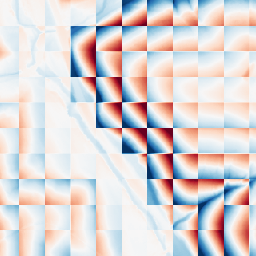
Category: wavelet
Decomposition family: wavelet_dwt
Decomposition parameters: wavelet: haar
level: 5
Upsampling method: nearest
Upsampling parameters: scale: 8
Upsampling scale: 8